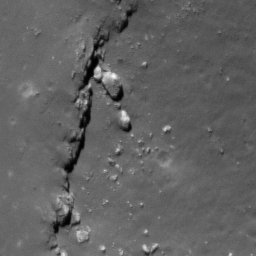
Pit: Copernicus LB3
Host crater: Copernicus
Host type: impact_melt
Lunar coordinates: latitude 10.095, longitude 339.923